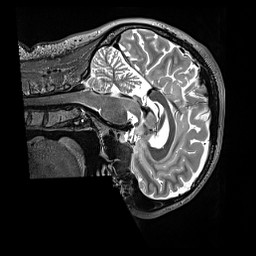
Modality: T2w
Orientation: sagittal
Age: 34
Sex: female
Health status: ill
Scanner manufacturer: siemens
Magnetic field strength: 3 T
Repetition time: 3.2 s
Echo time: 0.564 s